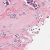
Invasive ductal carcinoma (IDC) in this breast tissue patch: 1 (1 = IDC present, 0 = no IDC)